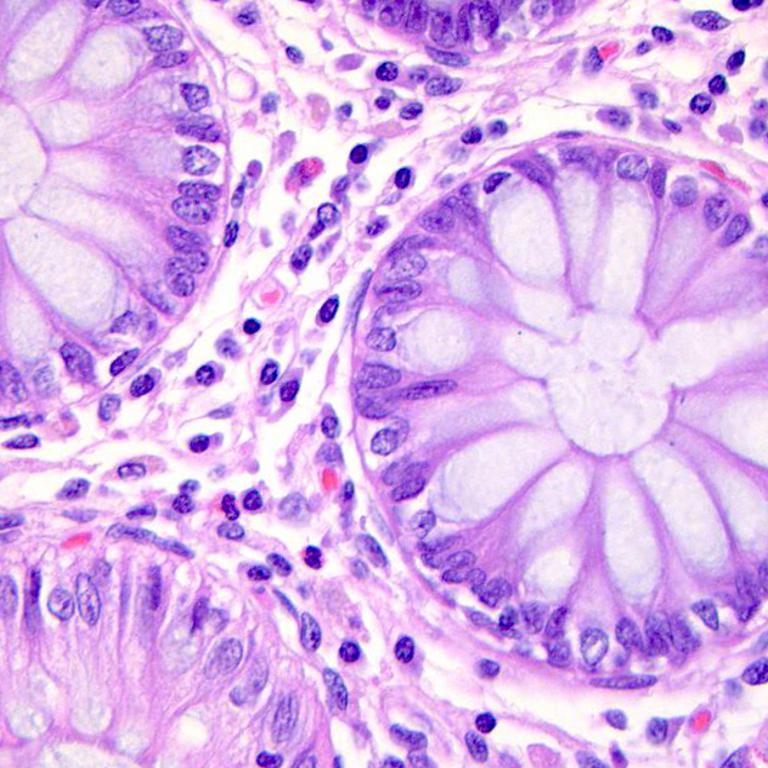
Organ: colon
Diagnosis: benign